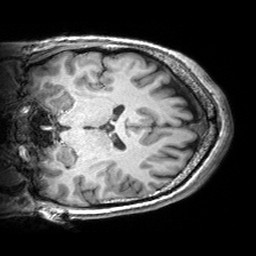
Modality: T1w
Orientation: coronal
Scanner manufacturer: siemens
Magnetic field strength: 3 T
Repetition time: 2.53 s
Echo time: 0.00299 s